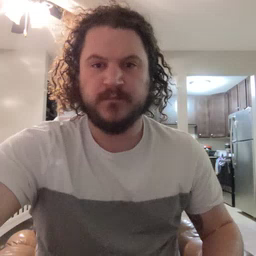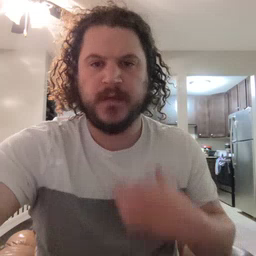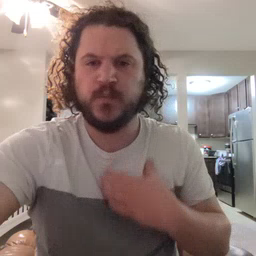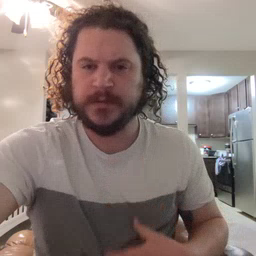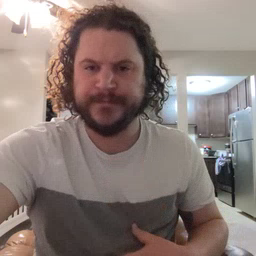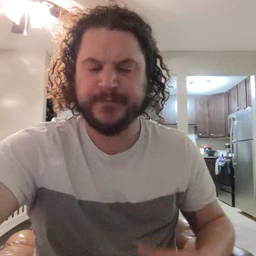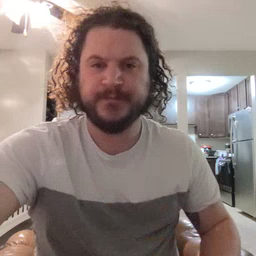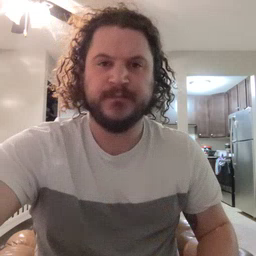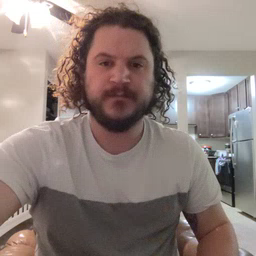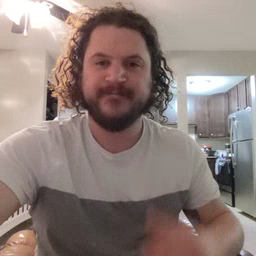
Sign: hungry